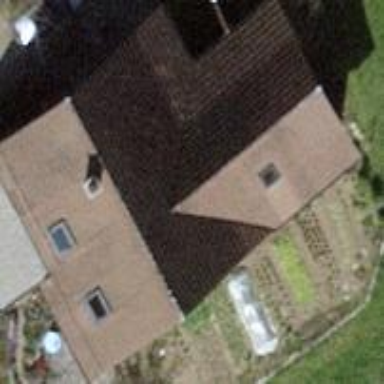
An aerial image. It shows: Detached building.